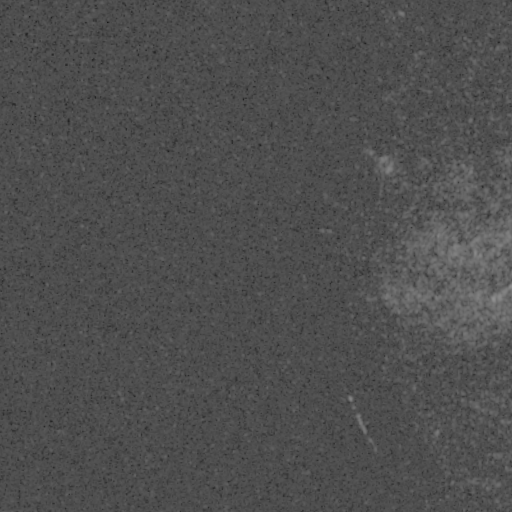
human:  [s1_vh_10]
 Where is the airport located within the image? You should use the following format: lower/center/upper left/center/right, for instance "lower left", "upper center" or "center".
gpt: The airport is located in the left of the image.
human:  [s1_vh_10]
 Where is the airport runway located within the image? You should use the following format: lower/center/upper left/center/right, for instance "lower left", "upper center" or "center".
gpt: The airport runway is located in the upper left of the image.
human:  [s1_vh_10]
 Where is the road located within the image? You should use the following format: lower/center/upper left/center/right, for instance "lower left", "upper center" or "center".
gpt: The road is located in the lower of the image.
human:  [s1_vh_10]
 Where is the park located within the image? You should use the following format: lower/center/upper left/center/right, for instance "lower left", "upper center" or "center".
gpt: There is no park in the image.

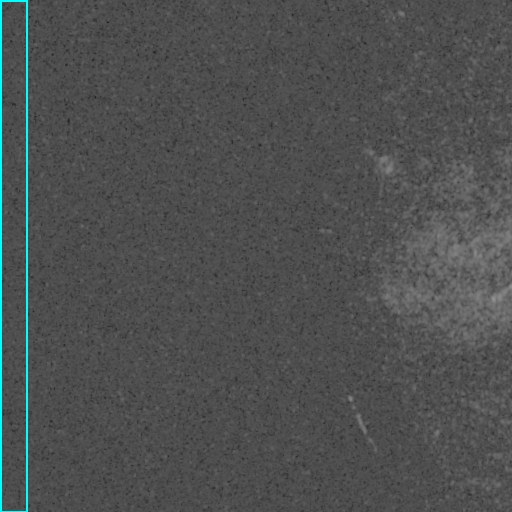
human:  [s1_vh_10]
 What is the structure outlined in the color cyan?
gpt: The structure outlined in cyan is an airport.
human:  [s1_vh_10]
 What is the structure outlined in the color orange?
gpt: There is no orange outline.